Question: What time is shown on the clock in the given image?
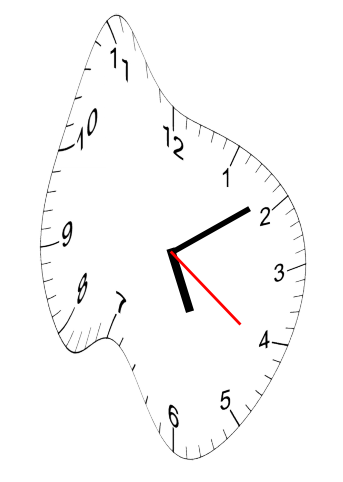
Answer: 05:09:21